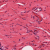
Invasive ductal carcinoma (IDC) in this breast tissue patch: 0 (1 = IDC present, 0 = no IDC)